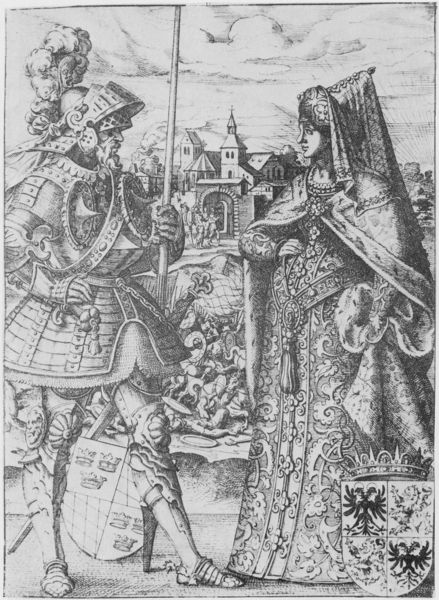
Titel: Bildnis von Thesselonus III
Künstler: Jost Amman
Institution: (Seriendruck)
Schlagwörter: adler, feder, fuß, hand, held, himmel, mann, umhang, vogel, weiß, wolken, stadt, frau, hut, kleid, schmuck, schwarz, zeichnung, dame, gürtel, schleier, schloss, wolke, haube, rock, bart, mütze, falten, gesicht, kragen, stehen, bildnis, hände, häuser, kirche, mantel, paar, brosche, krone, prinzessin, renaissance, turm, federbusch, bogen, schuhe, kette, mauer, grafik, graphik, schlacht, lanze, zofe, quaste, tor, posen, schild, burg, druck, druckgraphik, schwarz-weiss, radierung, stich, schwert, helm, herrscher, schuh, fräulein, ritter, brokat, rüstung, wappen, harnisch, mittelalter, ehre, stadtmauer, edeldame, visier, adlige, königin, speer, kupferstich, kniescheiben, gegenüber, burgfräulein, drachen, anblicken, kronen, maid, kriche, retter, kuperstich, spitzhut, gegensatz, minne, seriendruck, helmzier, edelfrau, federbuschen, visir, sticerei, mre